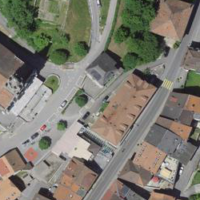
EUNIS habitat code: 54
Species observed at this site:
Euplagia quadripunctaria